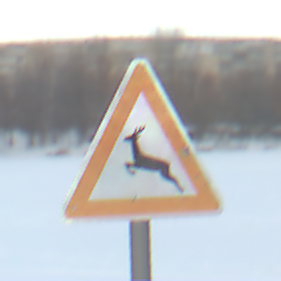
Verkehrszeichen: WildwechselRechts
Umgebung: Outdoor, Nature
Tageszeit: SunriseSunset
Wetter: PartlyCloudy
Licht: Natural
Jahreszeit: NotSpecified
Kontrast: LowContrast